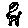
Label: cat